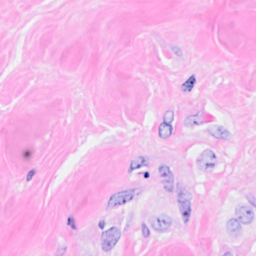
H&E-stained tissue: Breast